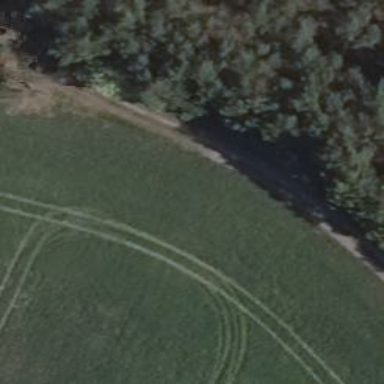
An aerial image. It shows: Ground track with grade 4 track type.